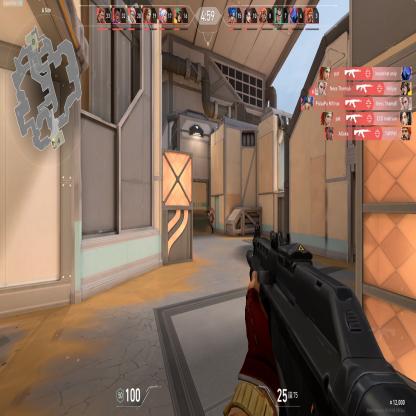
Label: enemy